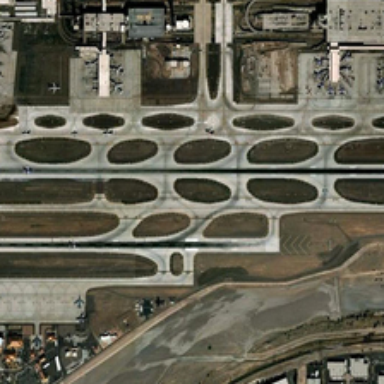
The runways of the airport has many oval shaped lawns .